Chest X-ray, AP view. Patient: 63 years old, sex M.
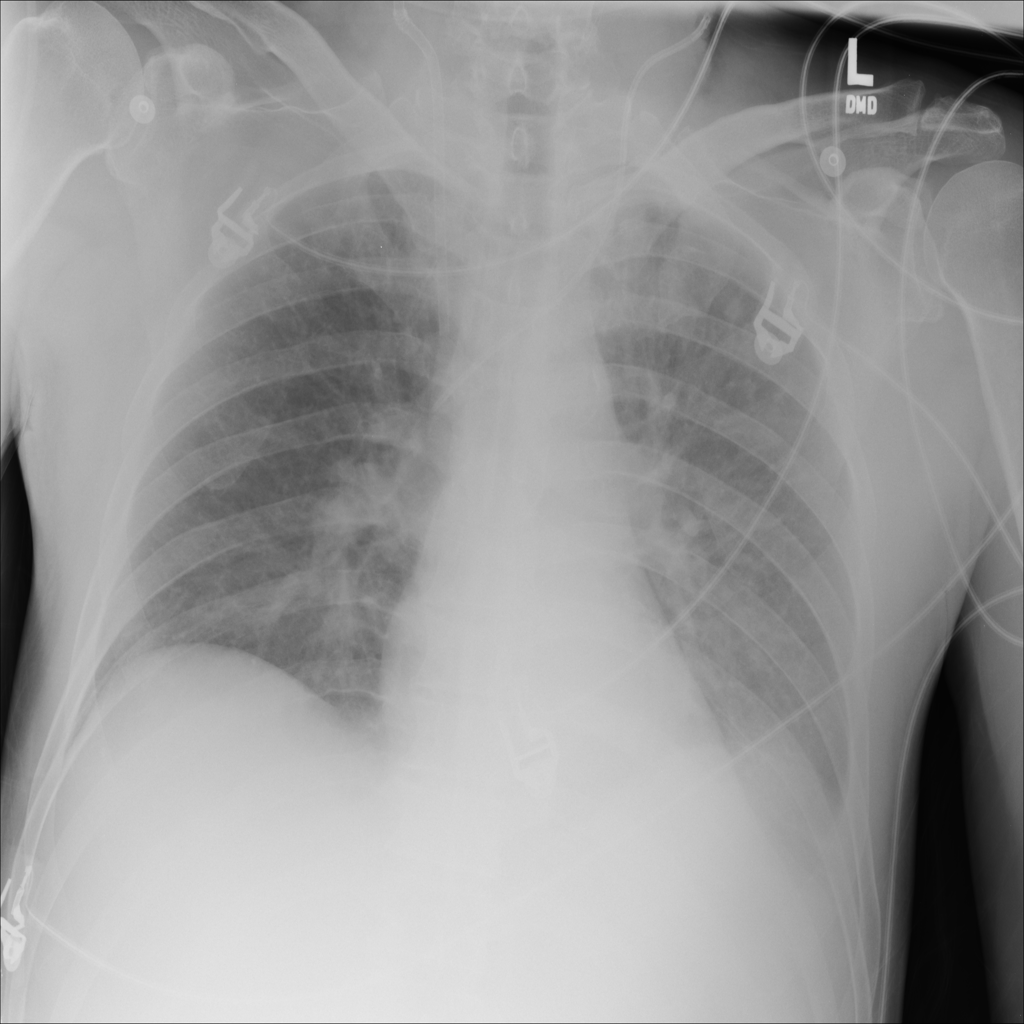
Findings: Effusion